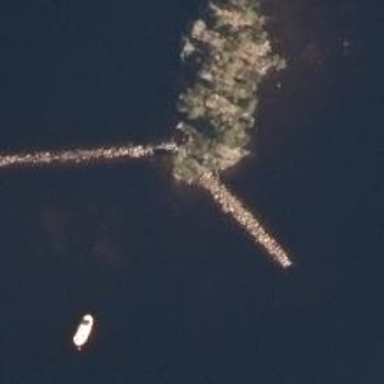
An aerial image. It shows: Breakwater structure.